Field crop: maize
Growth stage: 2
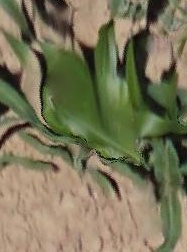
Species: maize